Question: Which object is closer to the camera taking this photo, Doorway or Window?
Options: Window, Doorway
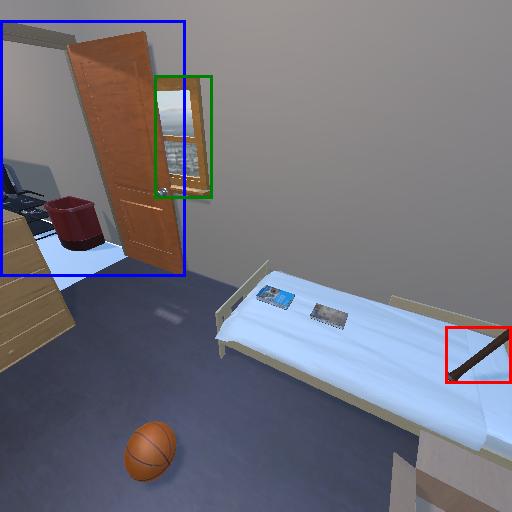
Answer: Window